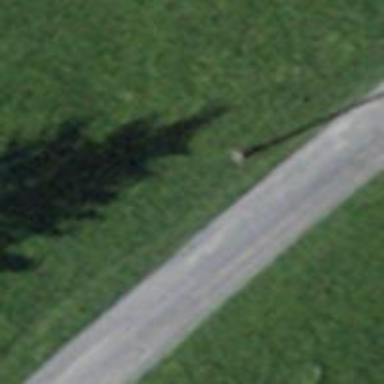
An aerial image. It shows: Power pole.